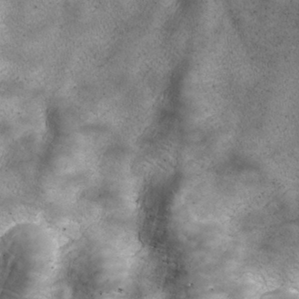
Label: non_frost